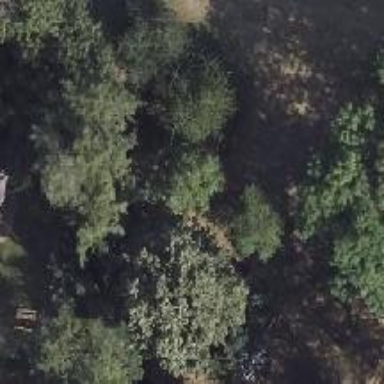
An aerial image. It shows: Deciduous broadleaved tree in park.